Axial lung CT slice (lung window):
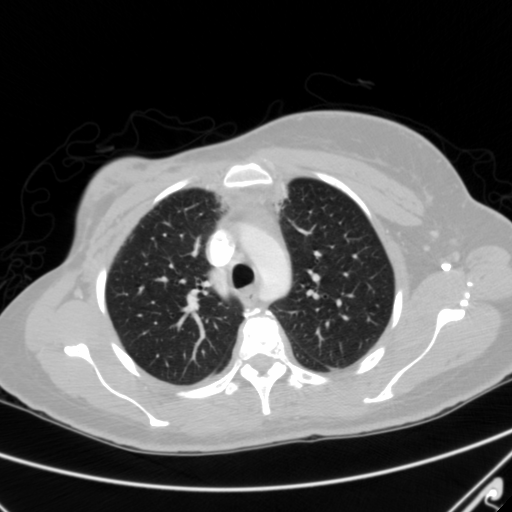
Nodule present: no